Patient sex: M
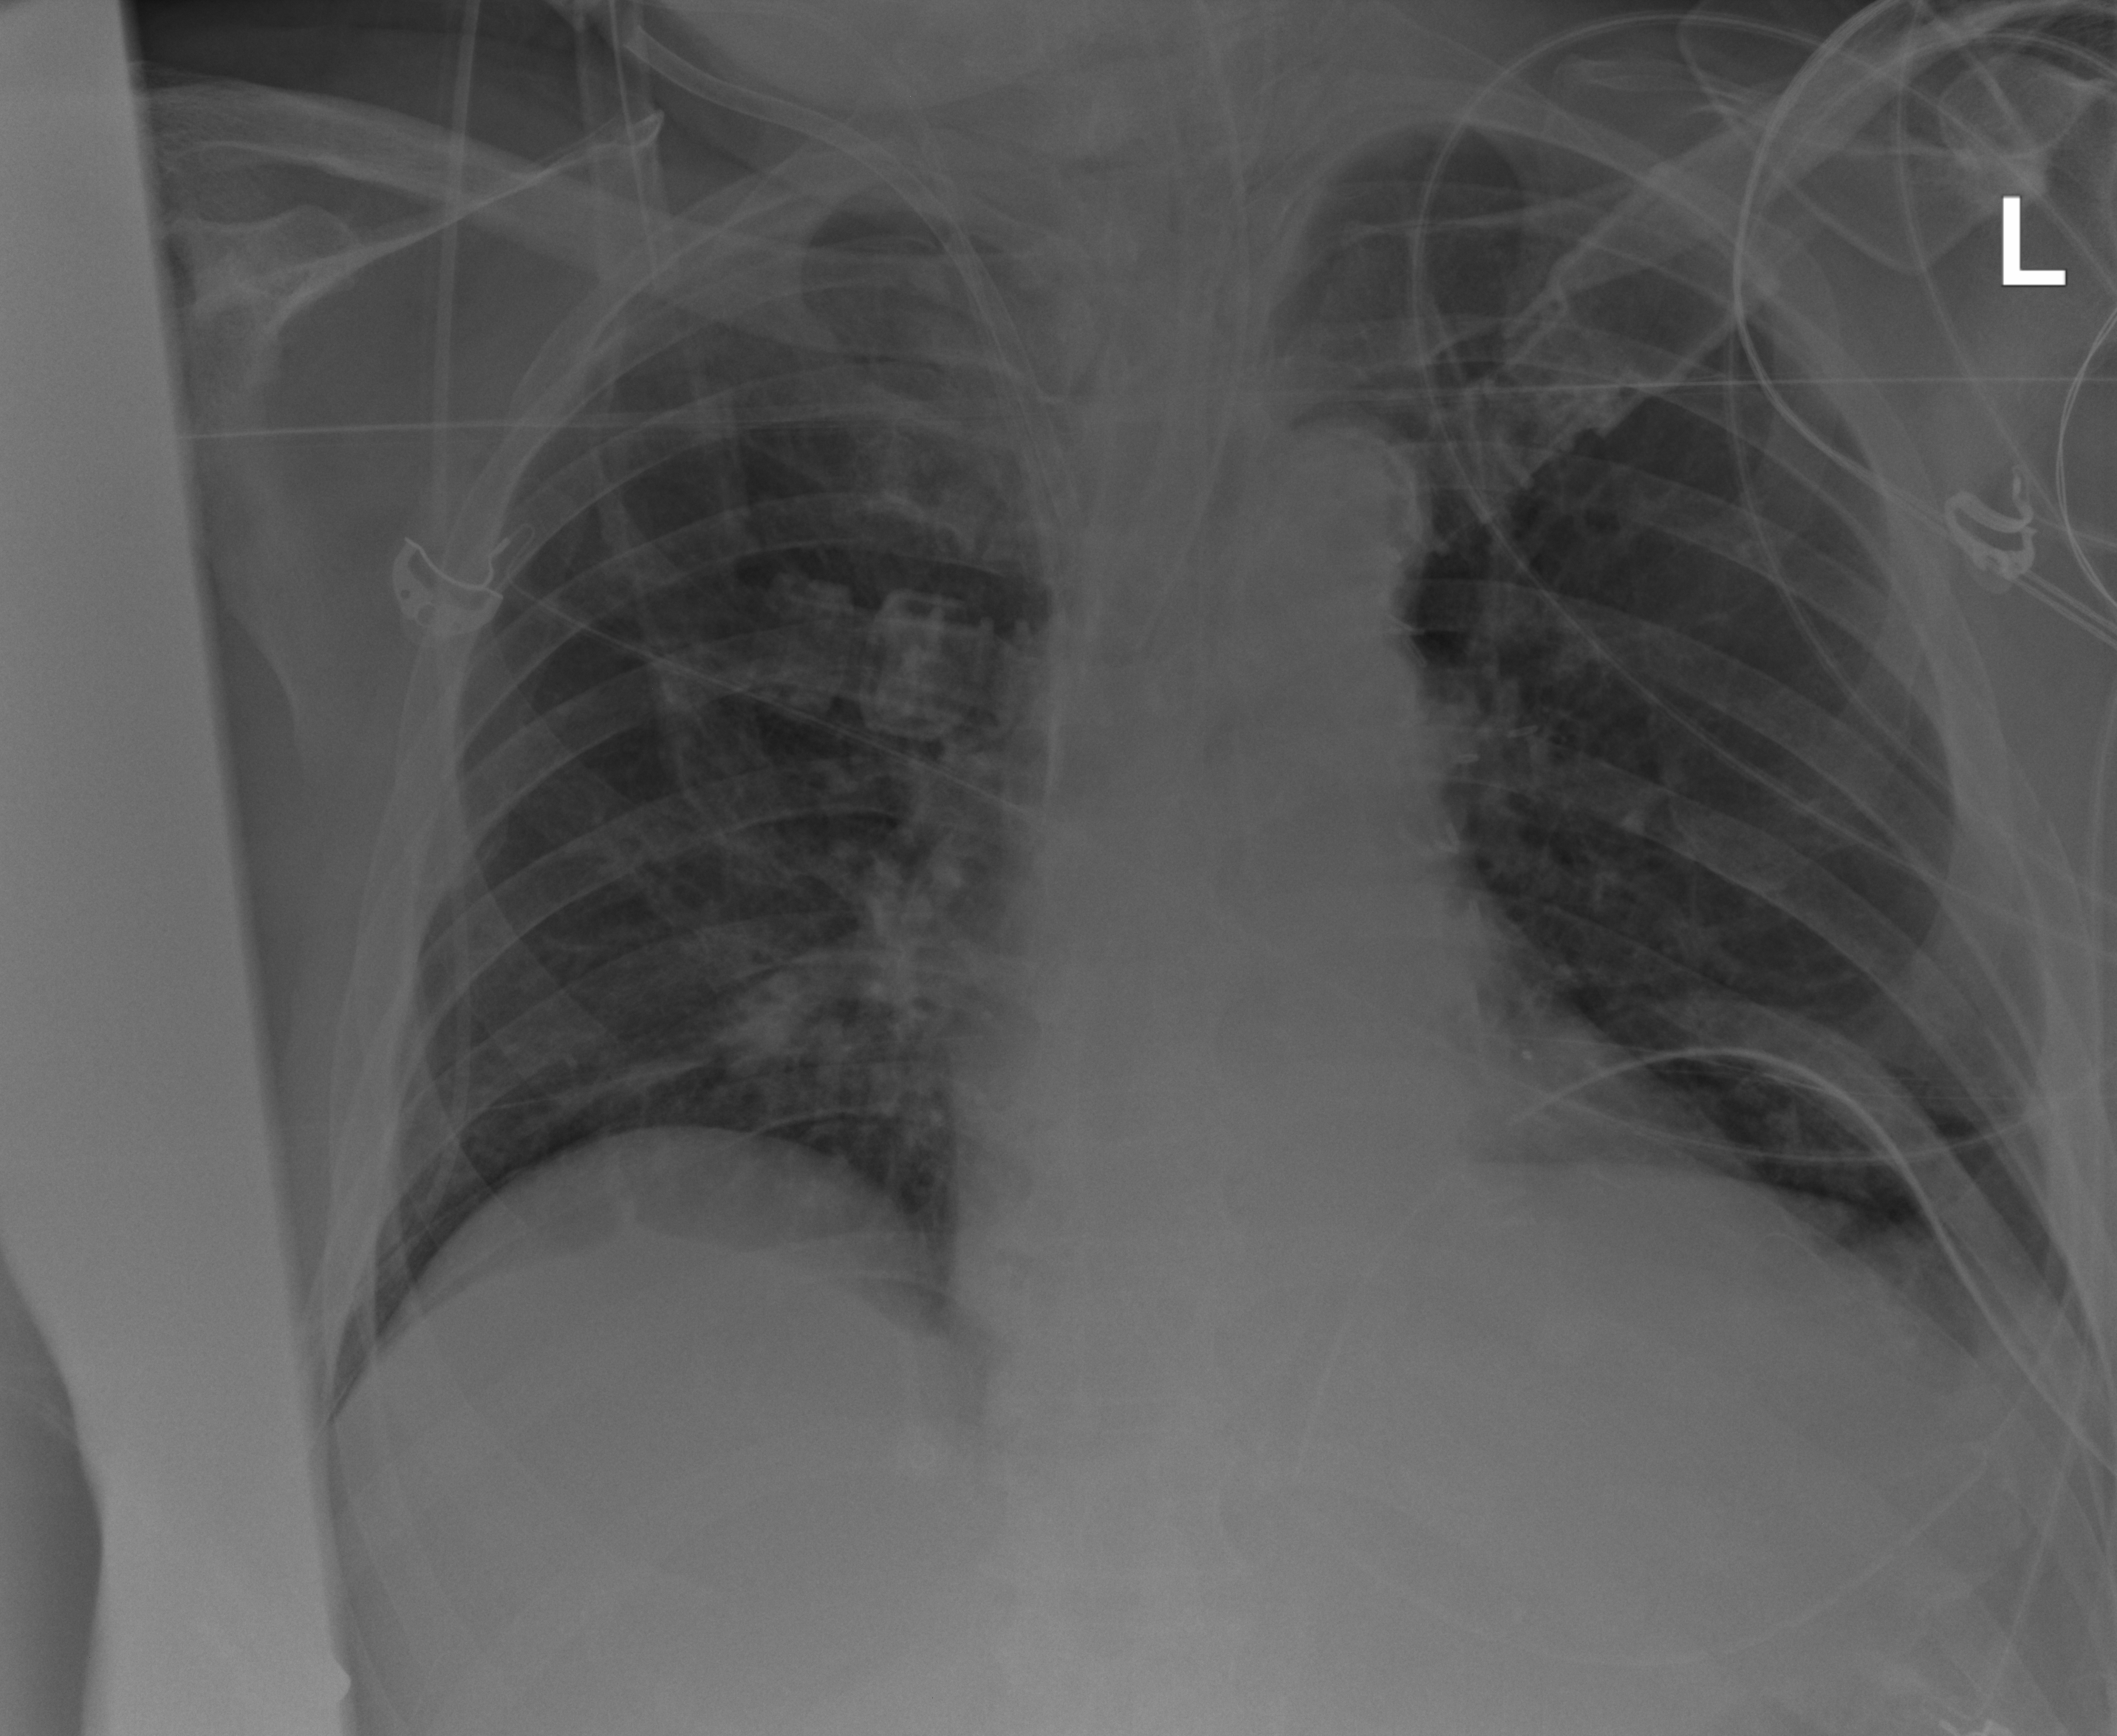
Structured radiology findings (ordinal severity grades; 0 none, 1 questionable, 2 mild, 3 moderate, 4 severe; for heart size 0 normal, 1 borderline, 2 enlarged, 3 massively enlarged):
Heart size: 1
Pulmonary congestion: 0
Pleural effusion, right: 0
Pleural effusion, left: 0
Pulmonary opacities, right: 0
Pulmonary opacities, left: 0
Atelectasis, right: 2
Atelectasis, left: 0